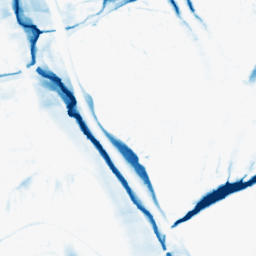
Category: morphological
Decomposition family: morphological_ellipse
Decomposition parameters: operation: closing
width: 20
height: 50
Upsampling method: bilinear
Upsampling parameters: scale: 4
Upsampling scale: 4